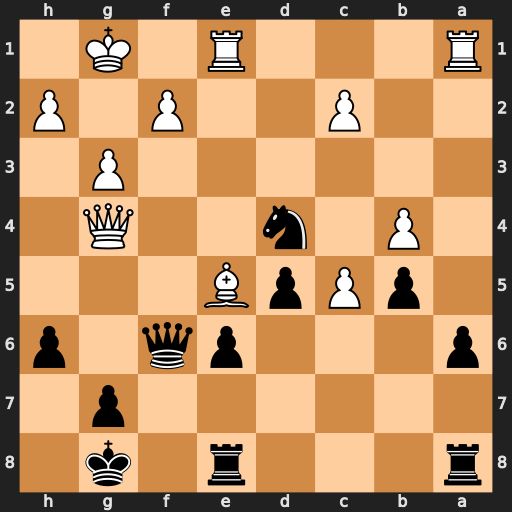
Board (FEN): r3r1k1/6p1/p3pq1p/1pPpB3/1P1n2Q1/6P1/2P2P1P/R3R1K1
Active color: b
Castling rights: -
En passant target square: -
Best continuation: Nf3+ Qxf3 Qxf3